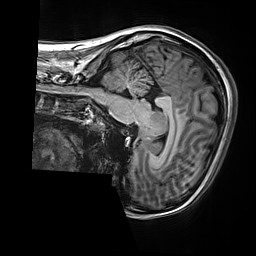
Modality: T1w
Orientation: sagittal
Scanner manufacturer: siemens
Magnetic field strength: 3 T
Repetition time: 2.5 s
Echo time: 0.00299 s